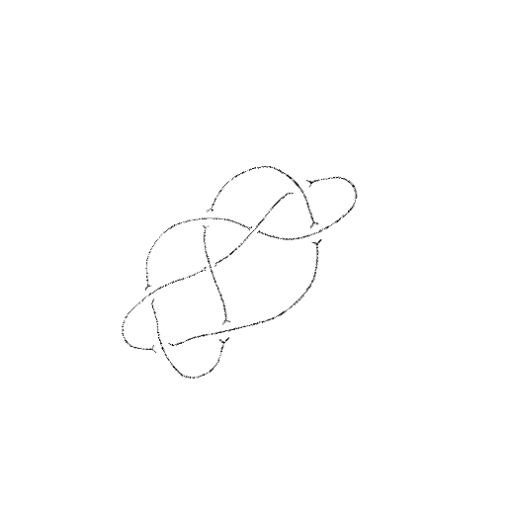
Crossing number: 8